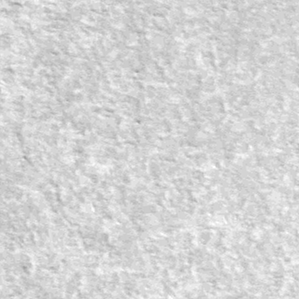
Label: frost